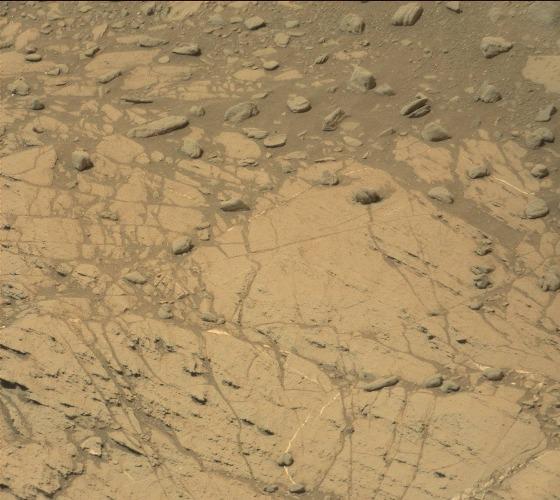
Terrain classes present: Bedrock, Gravel / Sand / Soil, Rock